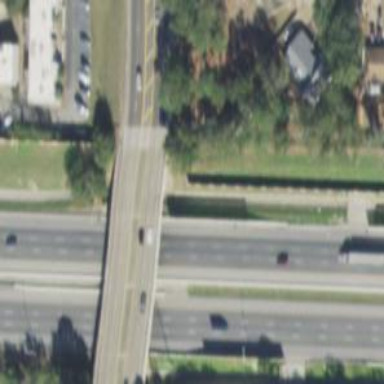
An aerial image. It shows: Secondary road crossing bridge.